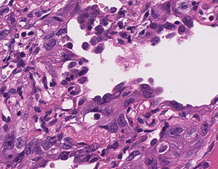
Tumor epithelial tissue: yes
Tumor-associated stroma tissue: no
Normal tissue: no